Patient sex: M
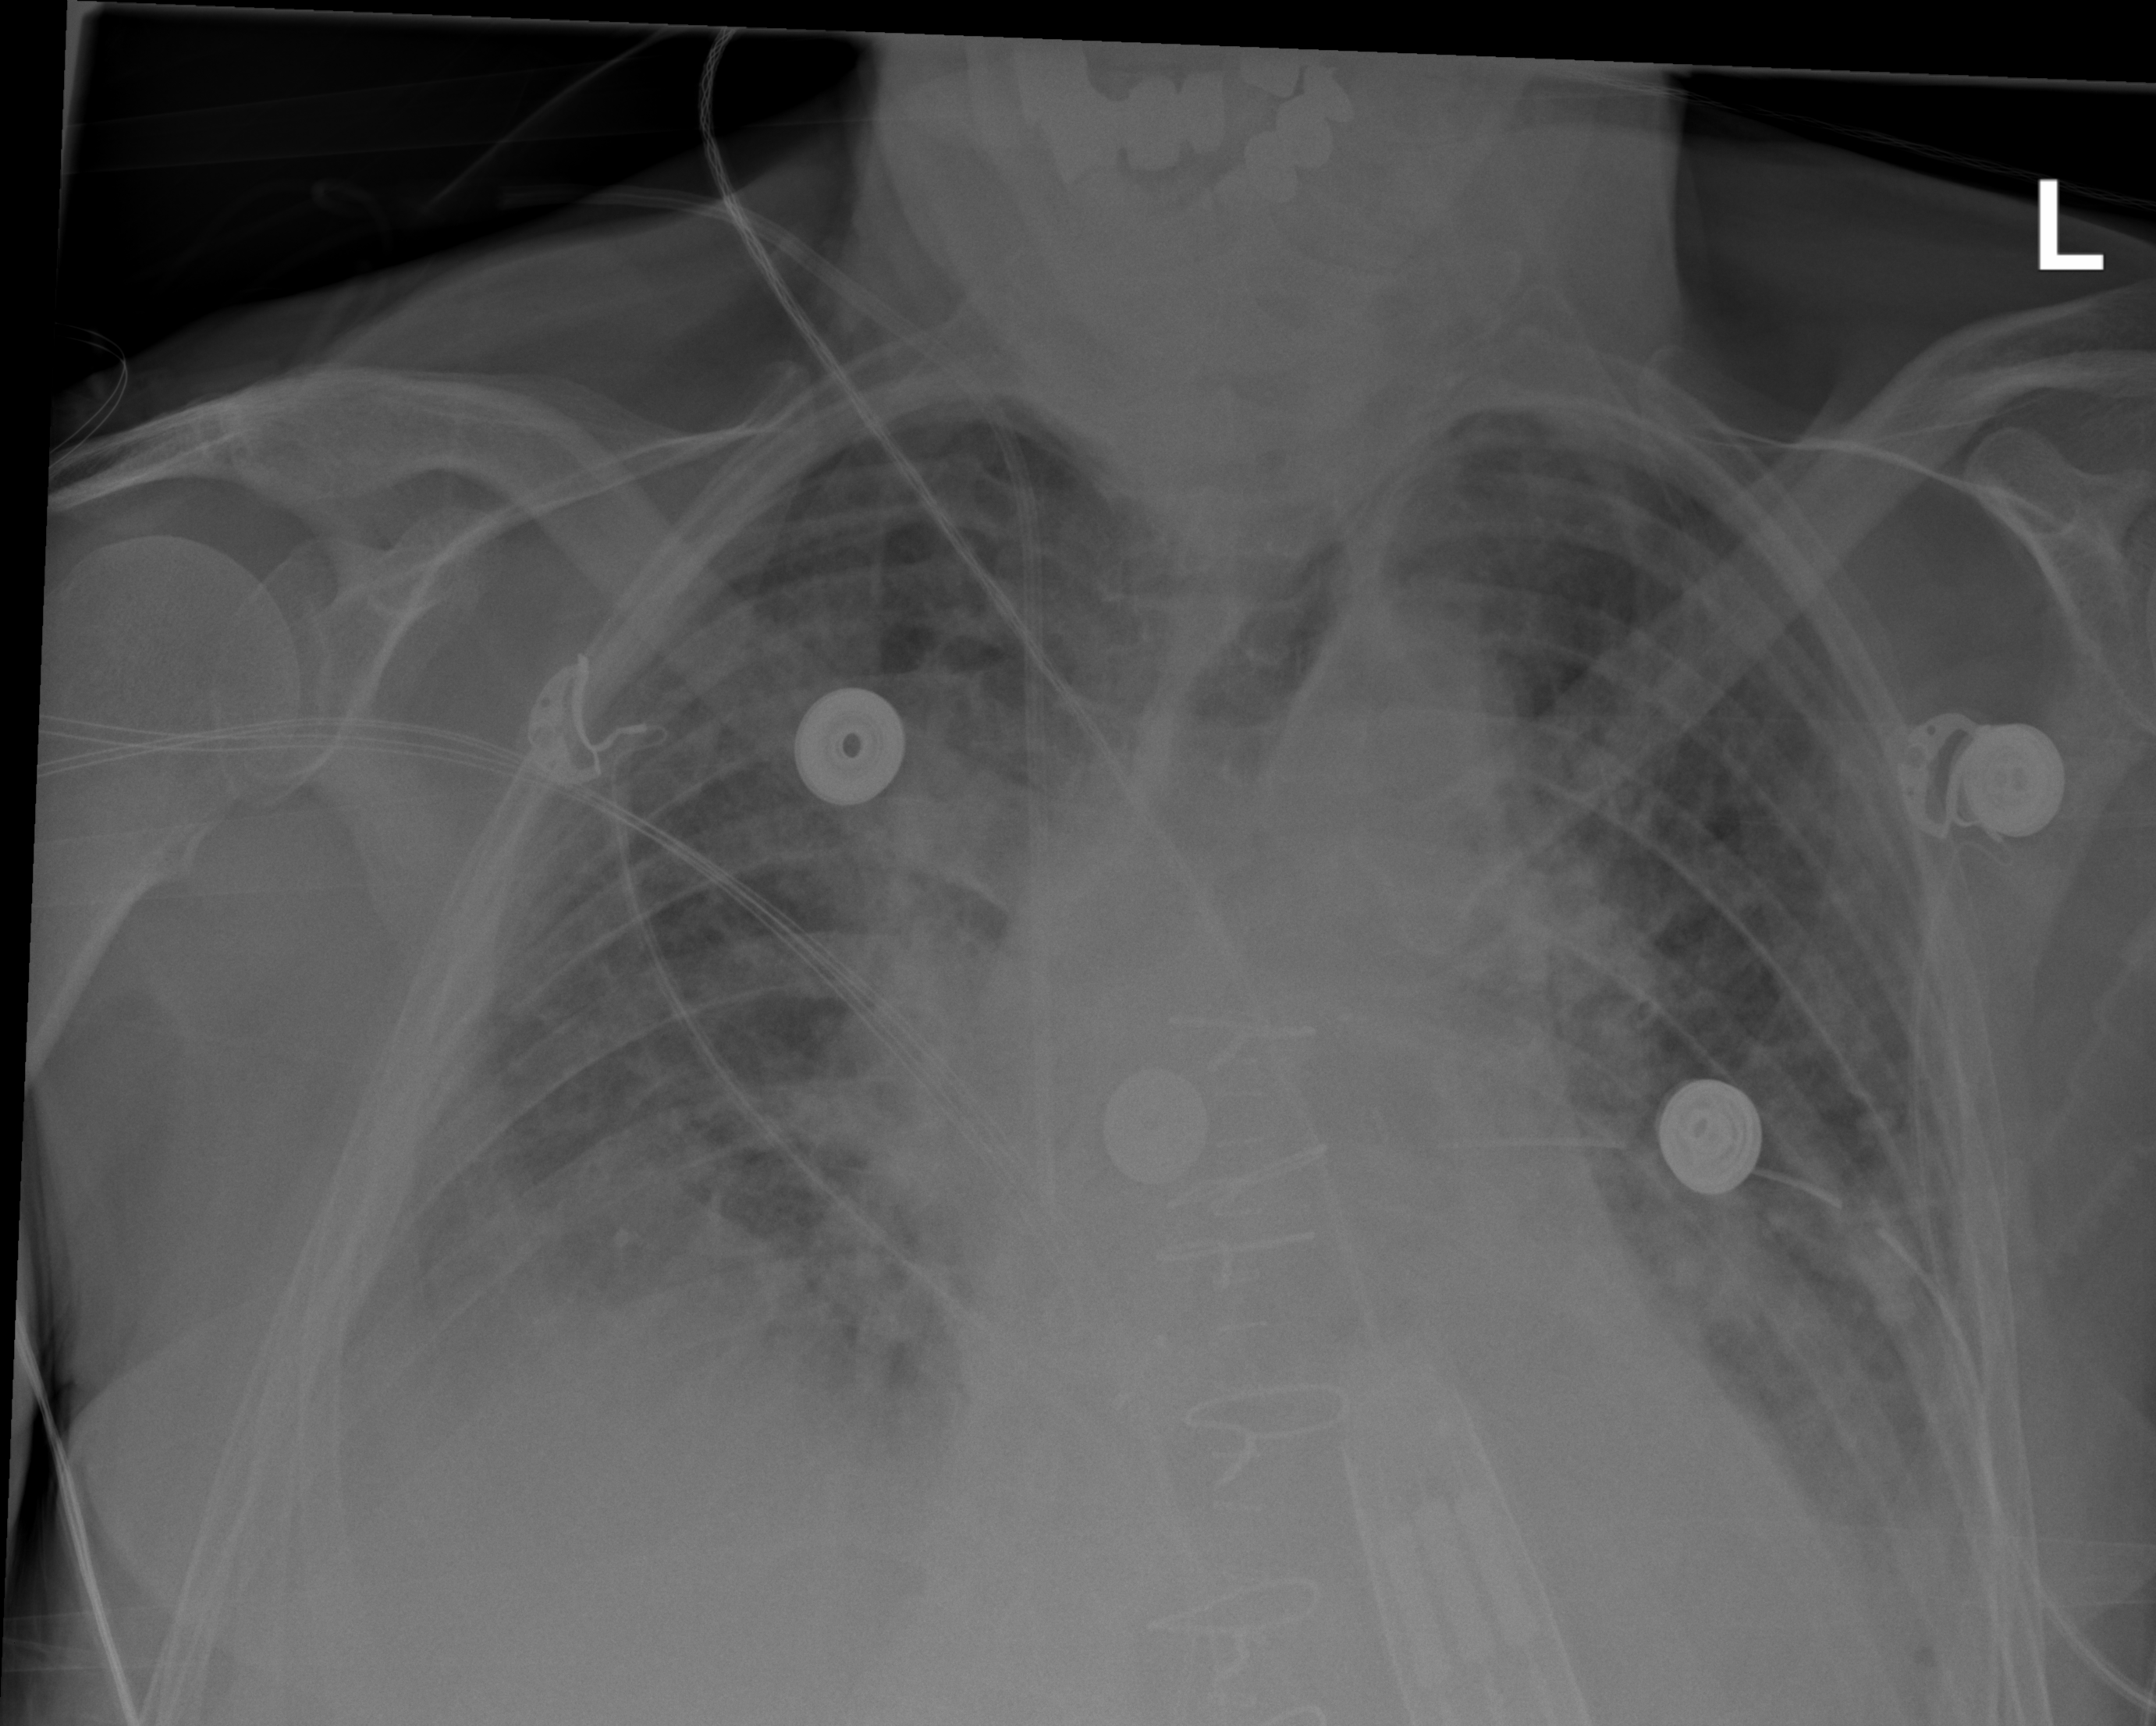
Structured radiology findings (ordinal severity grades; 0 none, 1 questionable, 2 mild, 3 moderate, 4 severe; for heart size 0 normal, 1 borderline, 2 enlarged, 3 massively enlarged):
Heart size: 1
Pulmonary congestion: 3
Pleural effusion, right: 2
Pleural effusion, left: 2
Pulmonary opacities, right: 1
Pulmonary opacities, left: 1
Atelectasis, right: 2
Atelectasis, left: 2